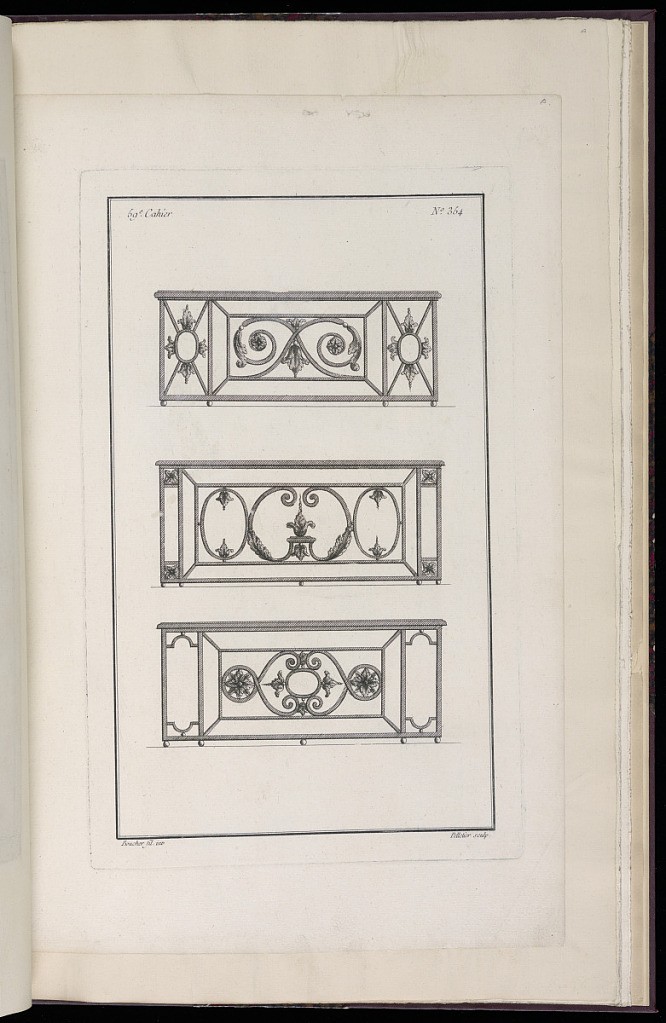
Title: Design for Three Iron Grates
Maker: Juste-François Boucher, French, 1736 – 1782
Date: ca. 1775
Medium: Engraving on off white laid paper
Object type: Print
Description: Designs for three iron grates featuring ornament motifs including rosettes and scrolls. The plate is signed.